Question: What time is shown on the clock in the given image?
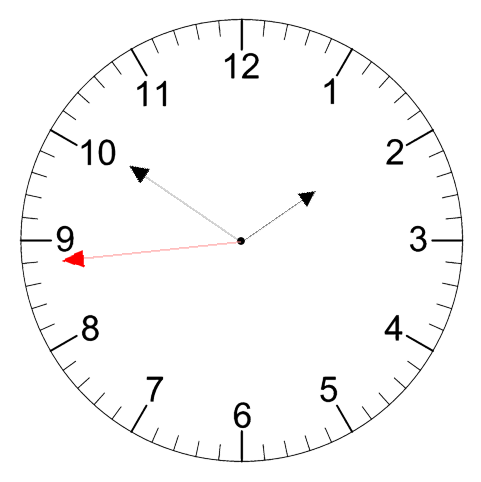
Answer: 01:50:44